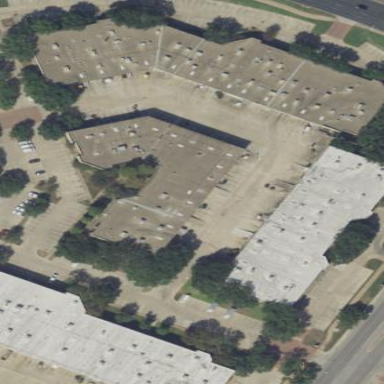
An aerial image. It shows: Commercial building.